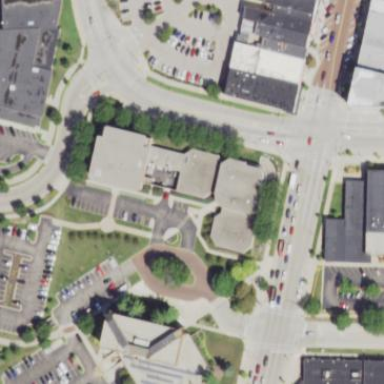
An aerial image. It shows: Building.